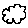
Label: cloud